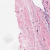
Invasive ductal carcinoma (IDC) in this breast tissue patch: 0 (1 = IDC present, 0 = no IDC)